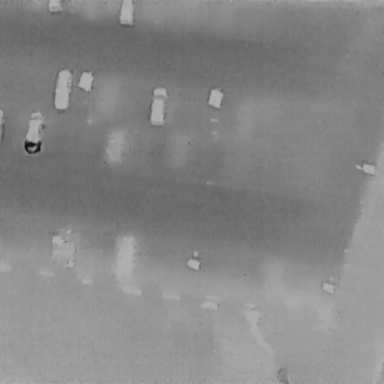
There are six Cars in the infrared image.